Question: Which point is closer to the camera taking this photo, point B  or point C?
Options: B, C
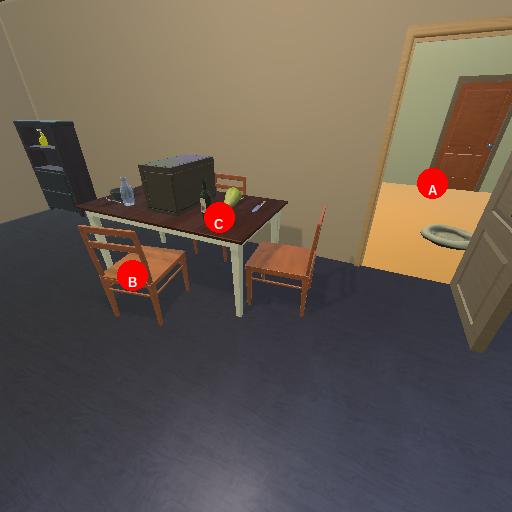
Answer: B